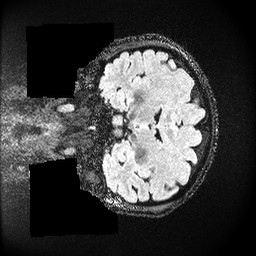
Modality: FLAIR
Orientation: coronal
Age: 54
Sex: female
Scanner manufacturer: ge
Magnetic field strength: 3 T
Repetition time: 4.802 s
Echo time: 0.1163 s